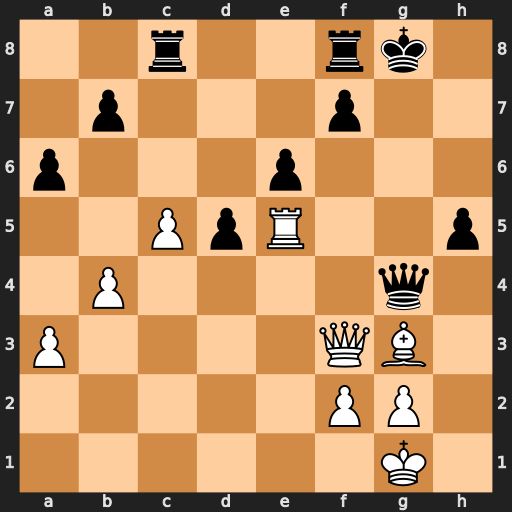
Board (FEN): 2r2rk1/1p3p2/p3p3/2PpR2p/1P4q1/P4QB1/5PP1/6K1
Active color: w
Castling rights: -
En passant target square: -
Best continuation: Qf6 Kh7 Rg5 Qxg5 Qxg5